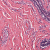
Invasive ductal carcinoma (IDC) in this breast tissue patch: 0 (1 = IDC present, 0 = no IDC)